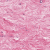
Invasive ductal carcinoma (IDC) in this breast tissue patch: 0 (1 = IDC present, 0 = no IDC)